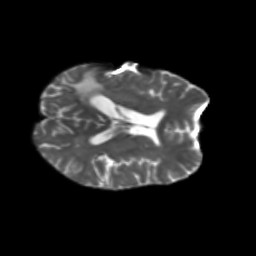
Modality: T2w
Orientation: axial
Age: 58
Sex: female
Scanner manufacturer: siemens
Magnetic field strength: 3 T
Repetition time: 5.47 s
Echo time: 0.0854 s